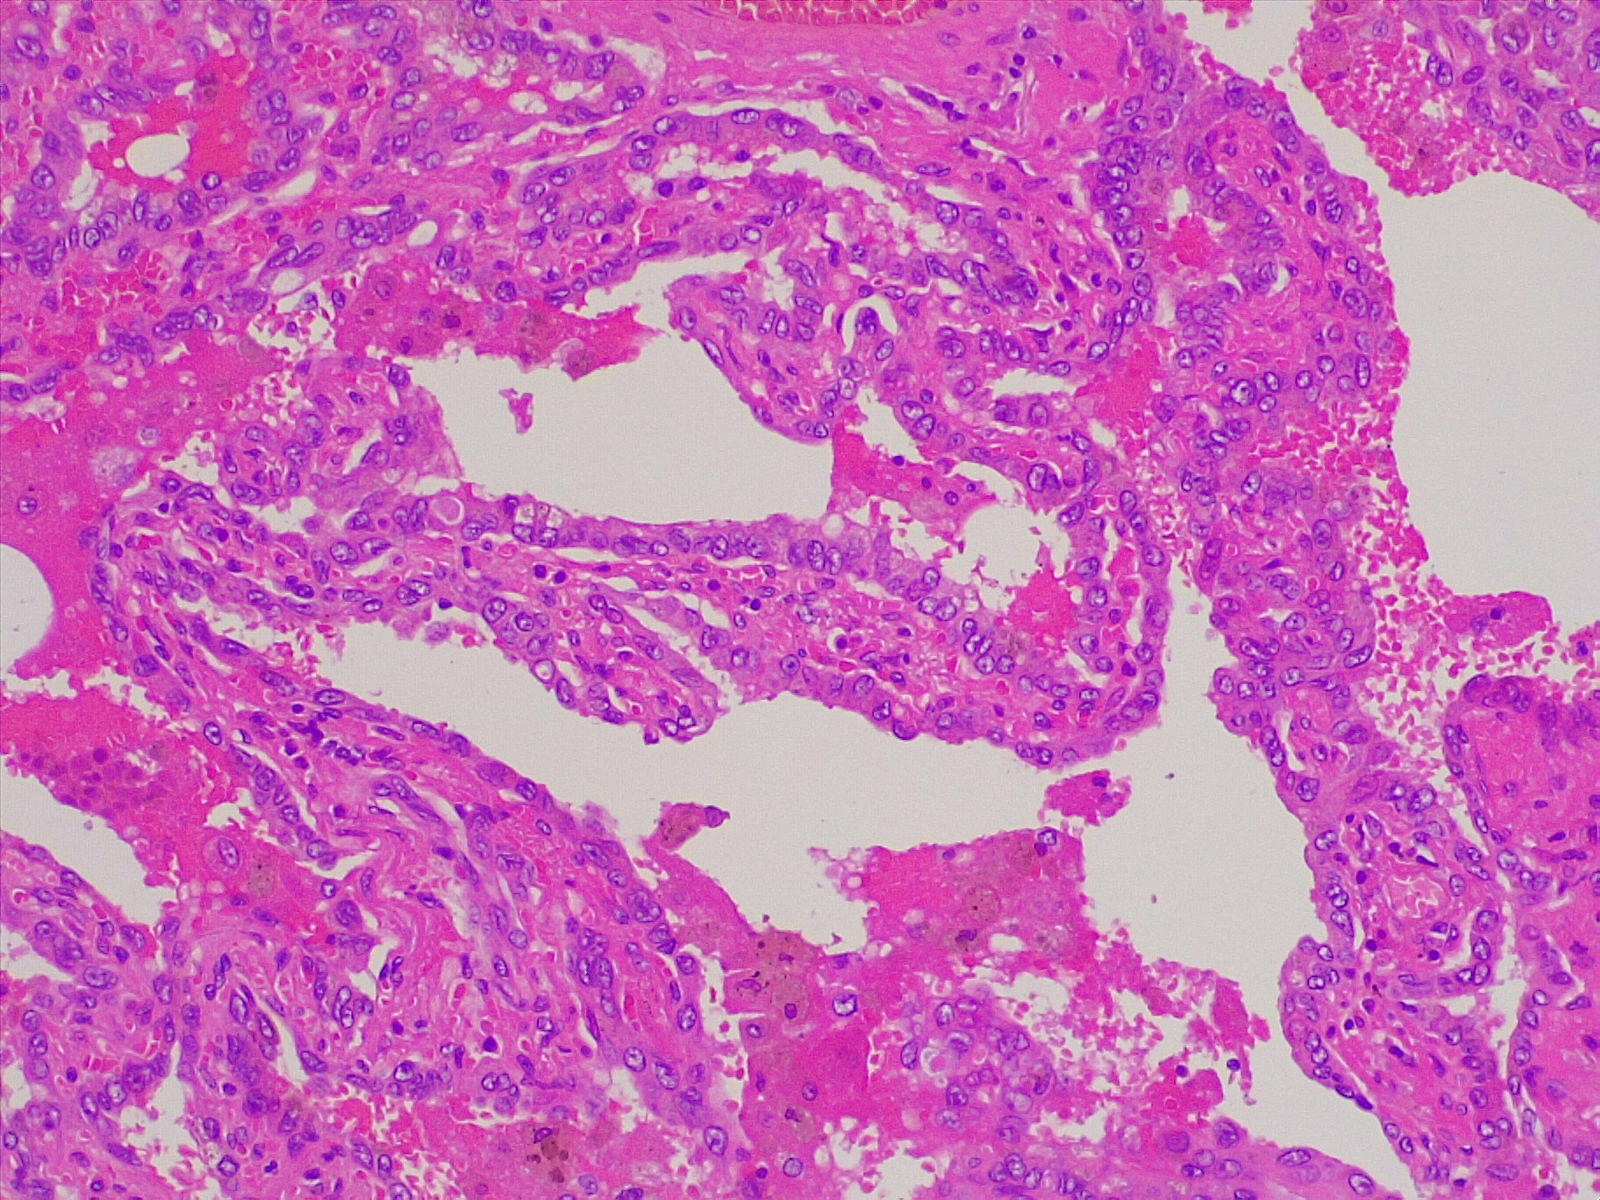
Label: lung adenocarcinoma, well differentiated